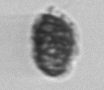
Label: Syracosphaera_pulchra